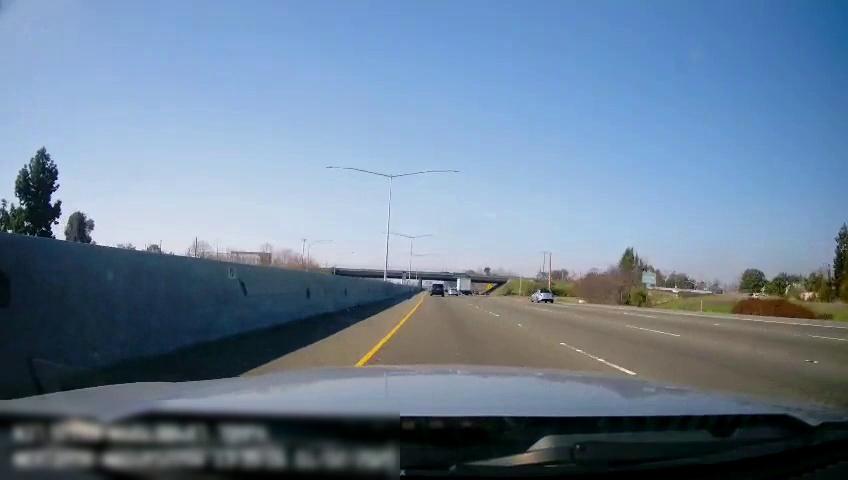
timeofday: Day
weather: Sunny
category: Drivable Space
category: Vehicles | SUV
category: Vehicles | Truck
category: Vehicles | Car
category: Vehicles | Car
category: Lanes | Current Lane
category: Lanes | Current Lane
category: Lanes | Alternate Lane
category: Lanes | Alternate Lane
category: Lanes | Alternate Lane